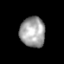
Tissue: lung
Cell type: Epithelial cells
Senescence score: 0.2346
Nuclear area (px): 741
Mean DAPI intensity: 161.383